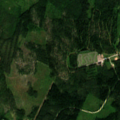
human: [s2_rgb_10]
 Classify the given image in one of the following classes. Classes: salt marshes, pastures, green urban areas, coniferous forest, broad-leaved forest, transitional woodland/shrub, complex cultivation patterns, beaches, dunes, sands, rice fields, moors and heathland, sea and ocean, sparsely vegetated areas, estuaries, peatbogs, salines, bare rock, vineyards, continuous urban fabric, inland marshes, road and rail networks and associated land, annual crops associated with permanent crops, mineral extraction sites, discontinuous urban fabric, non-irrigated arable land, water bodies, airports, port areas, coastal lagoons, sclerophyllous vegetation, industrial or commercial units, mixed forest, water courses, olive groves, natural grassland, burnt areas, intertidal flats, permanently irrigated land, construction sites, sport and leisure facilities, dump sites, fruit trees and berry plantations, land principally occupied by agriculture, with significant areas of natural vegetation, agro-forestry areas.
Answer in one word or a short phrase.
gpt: coniferous forest, mixed forest, transitional woodland/shrub